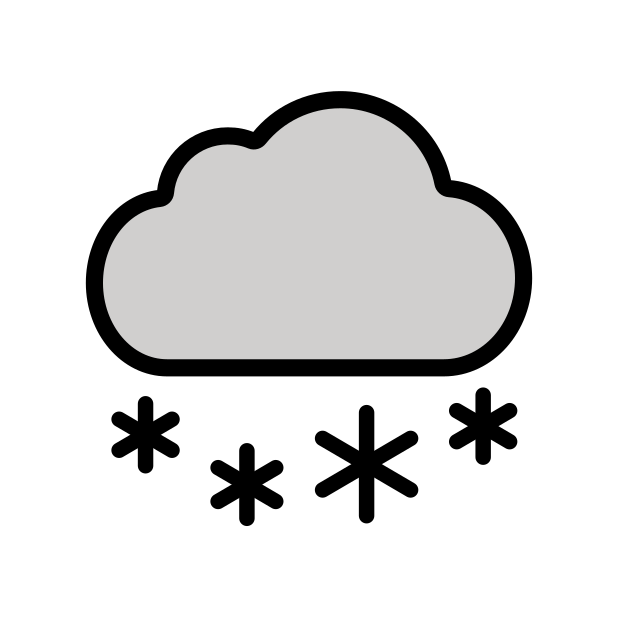
cloud with snow